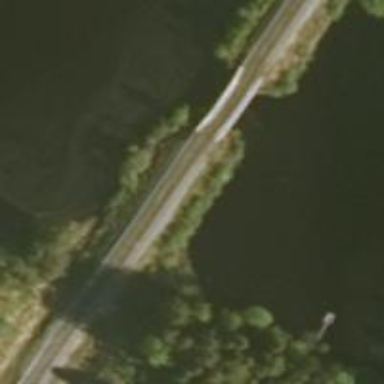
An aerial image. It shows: Railway track of class B1.